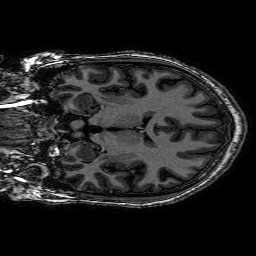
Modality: T1w
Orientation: coronal
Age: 25
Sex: male
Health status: healthy